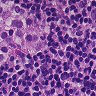
Metastatic tissue present: yes